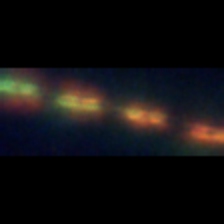
Taxon: Chaetoceros
Group: Diatoms